Field crop: maize
Growth stage: 1
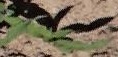
Species: maize